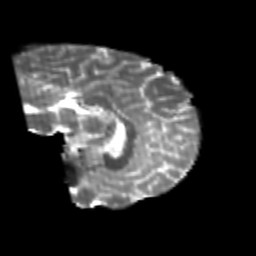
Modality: T2w
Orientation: sagittal
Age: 24
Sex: male
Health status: healthy
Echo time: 0.074 s